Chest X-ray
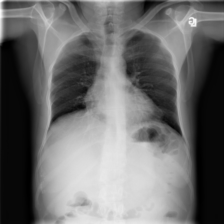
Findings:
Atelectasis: negative
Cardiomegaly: negative
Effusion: negative
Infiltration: negative
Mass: negative
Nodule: negative
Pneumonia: negative
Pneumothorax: negative
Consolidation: negative
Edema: negative
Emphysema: negative
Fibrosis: negative
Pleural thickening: negative
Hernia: negative